Field crop: maize
Growth stage: 1
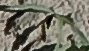
Species: sorghum